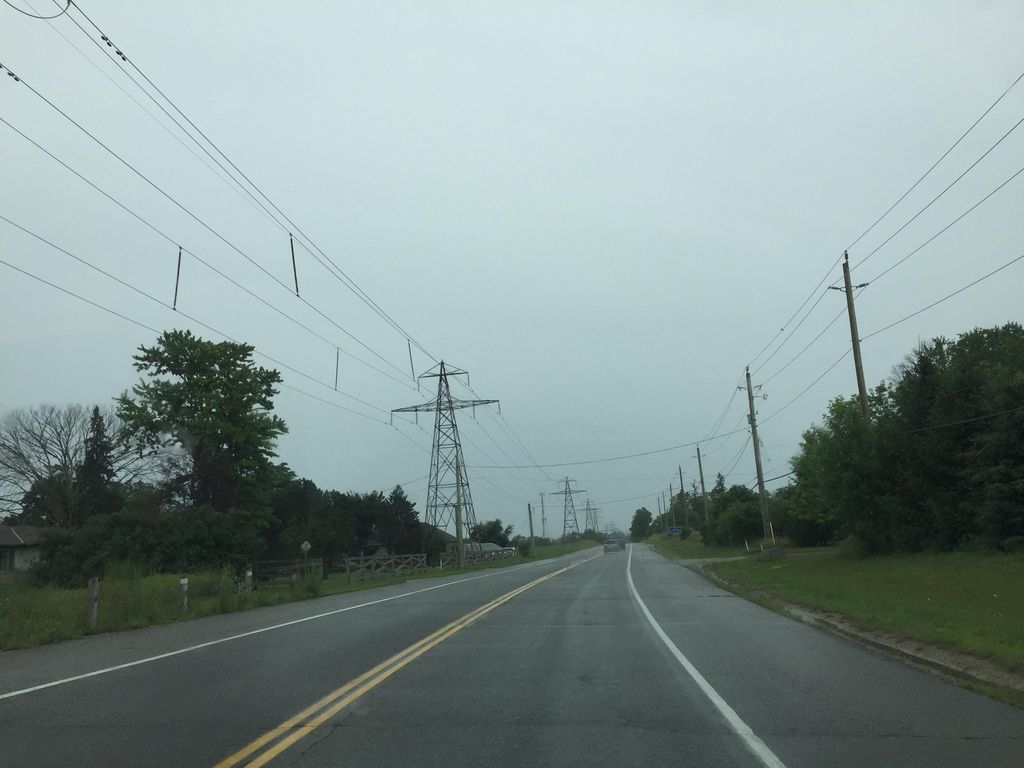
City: kitchener-waterloo